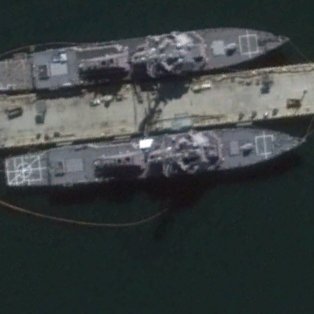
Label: destroyer